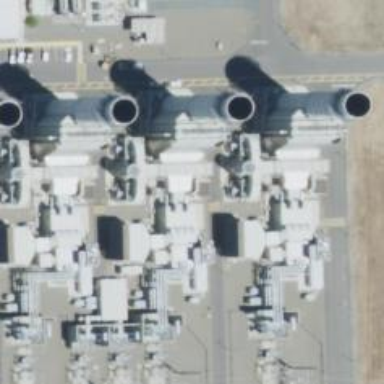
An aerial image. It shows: Gas turbine generator.